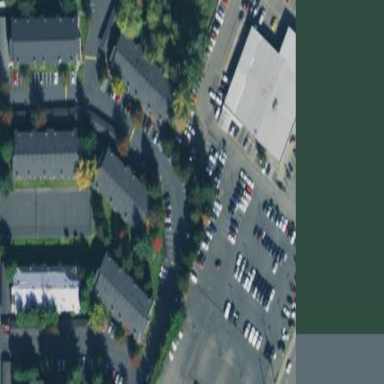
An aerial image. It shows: Car shop.